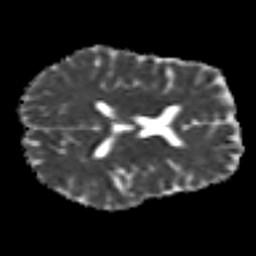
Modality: MD
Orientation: axial
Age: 45
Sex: female
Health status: healthy
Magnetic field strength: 3 T
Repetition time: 8.4 s
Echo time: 0.0926 s